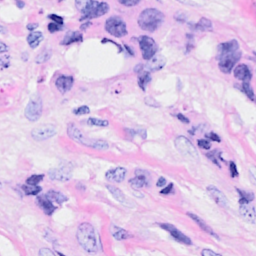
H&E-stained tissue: Breast